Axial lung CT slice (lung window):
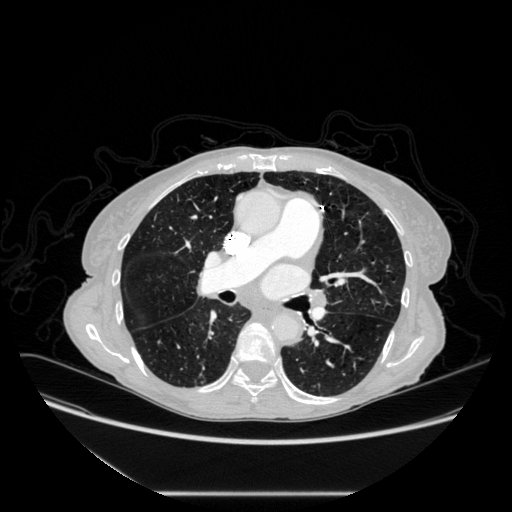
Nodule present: no